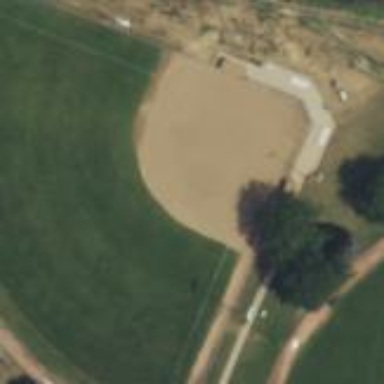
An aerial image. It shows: Baseball pitch for leisure land activities.